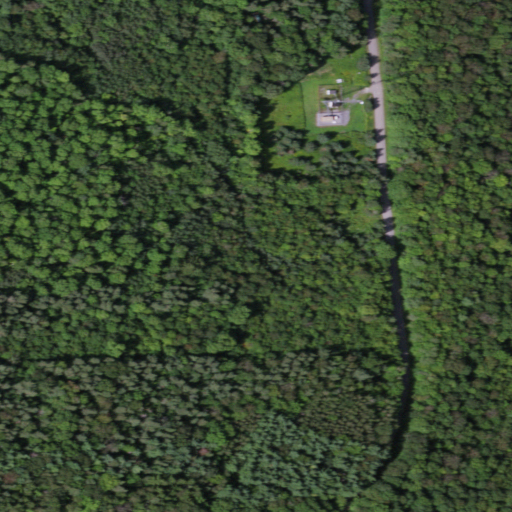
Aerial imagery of mountain in New York named Texas Hill containing deciduous forest, evergreen forest, open development, mixed forest, and shrub